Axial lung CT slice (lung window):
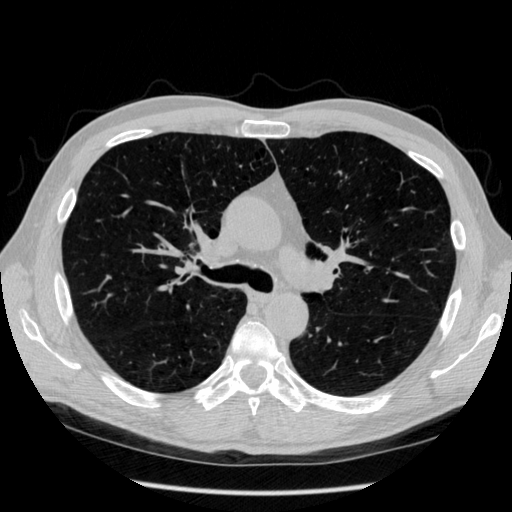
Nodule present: no